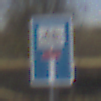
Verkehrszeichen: SackgasseRadverkehrDurchlaessig
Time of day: Midday
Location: Outdoor (Nature)
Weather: Clear
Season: NotSpecified
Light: Natural